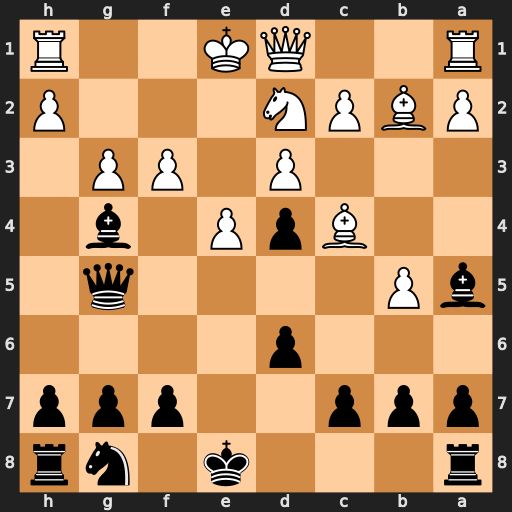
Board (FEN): r3k1nr/ppp2ppp/3p4/bP4q1/2BpP1b1/3P1PP1/PBPN3P/R2QK2R
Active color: b
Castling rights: KQkq
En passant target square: -
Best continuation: Qe3+ Qe2 Bxd2+